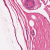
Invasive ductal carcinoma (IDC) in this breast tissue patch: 0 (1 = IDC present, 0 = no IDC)